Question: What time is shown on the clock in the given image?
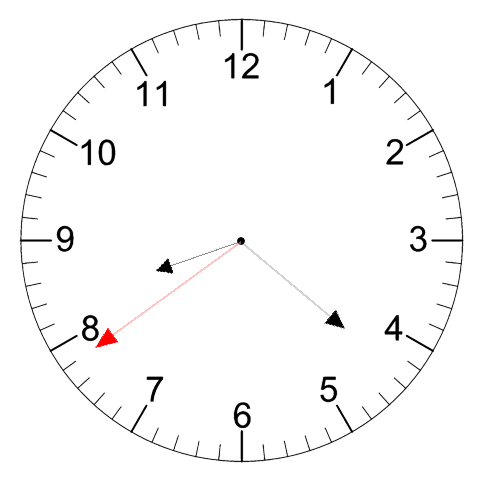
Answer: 08:21:39